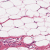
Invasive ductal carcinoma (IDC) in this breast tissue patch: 0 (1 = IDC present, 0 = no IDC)